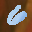
Label: 6